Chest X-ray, PA view. Patient: 55 years old, sex M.
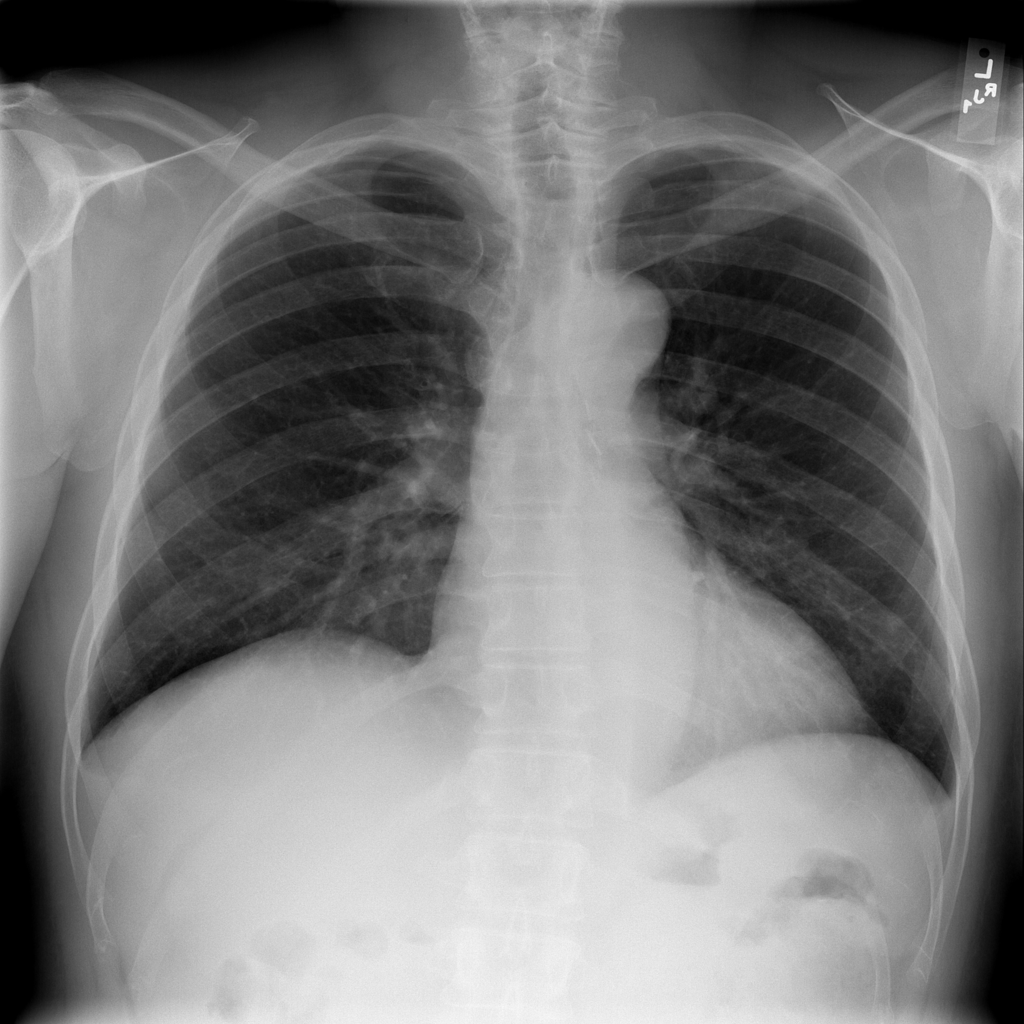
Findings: Nodule